Question: I've successfully built many applications that use the ASP.NET Membership Provider. I'm diving into a new project that is multi-tenant and I'm making scalable by partitioning user accounts across multiple SQL Server databases.
Each database has the Memberships schema installed, and I have no problem setting any one of the databases as my Membership provider by adding the information in my Web.Config file. However, my goal is to use a master database as a look-up table. This database has a table called "Accounts" and I store the membership database for that account in a field called "MebershipPartition" that is associated with users on that account in that table (Each account can have many users).

What I am trying to do is set my Membership provider to that particular provider database via an updated connection string (or even just the databaseName since this is all on the same SQL Server) I do the lookup. This means that it has to happen outside of the Web.Config and the Global.asax file.
I also cannot pre-populate my Web.Config with a list of available connection strings because the system may generate a new Membership Database whenever certain criteria is met, such as reaching a certain cap on a previous database or of a particular account requires that it's users are isolated to an individual database. So this has to be completely dynamic.
In my research I've tried a number of methods which are detailed in the following posts:
<URL>
None of the above solutions work as desired. Either they rely on the solution to execute too early on in the application life-cycle, or they use hard coded values for the connection string and only solve the problem of removing the reliance on the Web.Config.
I would like to expose a single method that I can call at any time from a C# class to simply switch the database that the Membership system uses as needed, for example:
'''
string Membership_DB_1 = "Server=[server];Database=database1;User ID=[userid];Password=[password];Trusted_Connection=False;Encrypt=True;"
string Membership_DB_2 = "Server=[server];Database=database2;User ID=[userid];Password=[password];Trusted_Connection=False;Encrypt=True;"
string Membership_DB_3 = "Server=[server];Database=database3;User ID=[userid];Password=[password];Trusted_Connection=False;Encrypt=True;"
Membership.SwitchConnectionString(Membership_DB_1);
Membership.SwitchConnectionString(Membership_DB_2);
Membership.SwitchConnectionString(Membership_DB_3);
'''
I'd like to thank the community in advance, I have spent many days (and now weeks) wrestling with this scenario and I am near the point of pivoting to another solution!
I've also been looking into the following solution, but again - it requires setting up the Web.Config with all potential connection strings in advance, which is not desirable from a management perspective:
<URL>
Is this just not possible? Next I'll be looking into rolling my own version of the Membership Provider by using the Provider Toolkit Samples provided by Microsoft, but there aren't many samples or documentation available, and the actual downloads pages are missing in action! <URL>, but I'm not sure that the code is well maintained or even still relevant...
I was trying to avoid having to get this deep into the Provider components, but I plan to keep marching on! Will keep this thread updated as I go for any others looking to do the same!
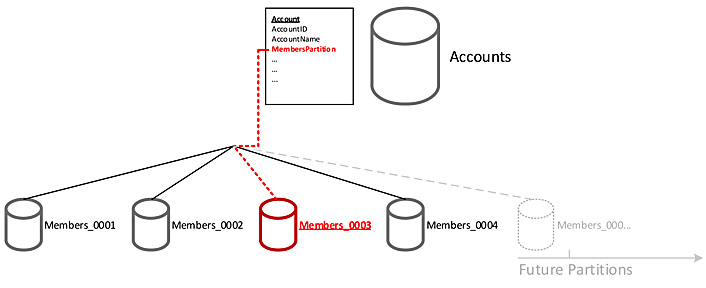
Answer: Your proposed approach for switching connection strings:
'''
Membership.SwitchConnectionString(Membership_DB_1);
'''
doesn't sound practicable. Don't forget, there is a single static default provider which may be accessed concurrently from multiple request threads, and if you call this method you'll be changing the provider for all threads, which is unlikely to be what you want.
I must admit I don't see how your proposed architecture will increase scalability, but if you do want to do this, I think you're going to have to write a custom Provider.